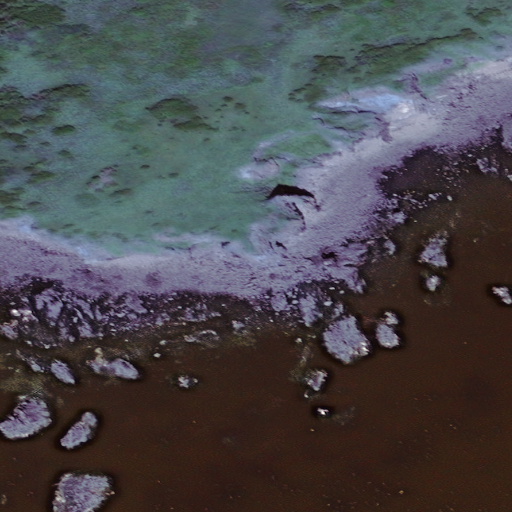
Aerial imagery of cape in Alaska named Cape Kuyuyukak containing only unknown